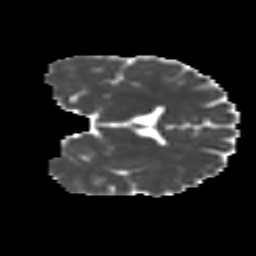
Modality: MD
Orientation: coronal
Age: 16
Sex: male
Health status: ill
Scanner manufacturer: ge
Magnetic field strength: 3 T
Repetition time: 6.752 s
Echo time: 0.079 s